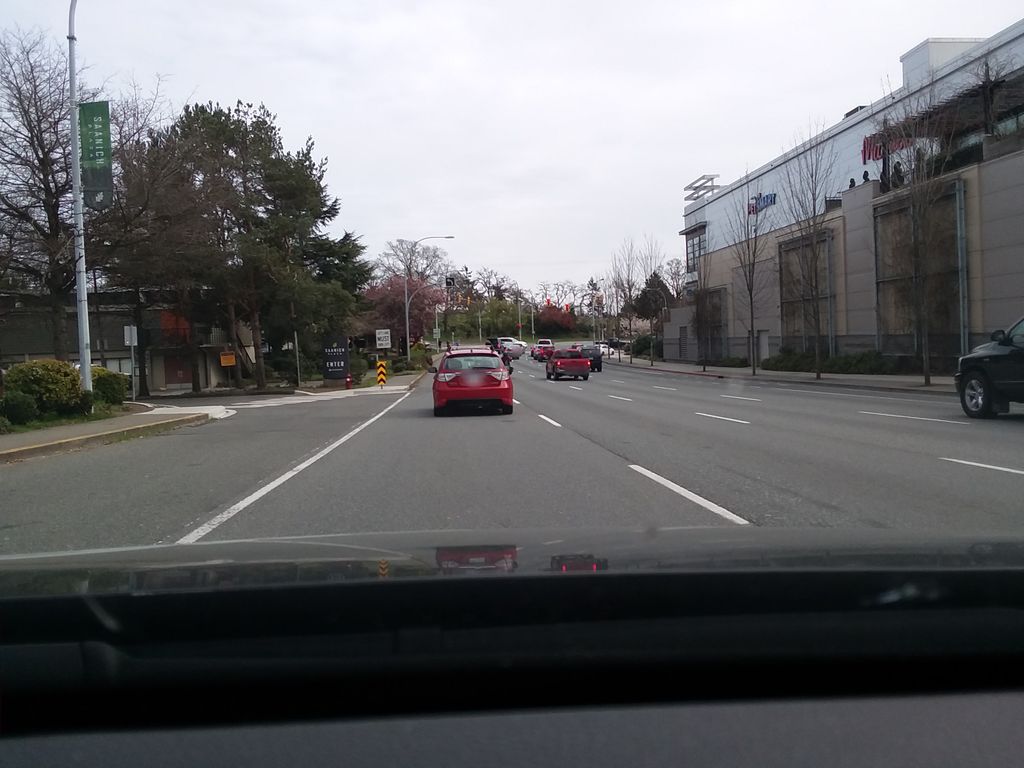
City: victoria